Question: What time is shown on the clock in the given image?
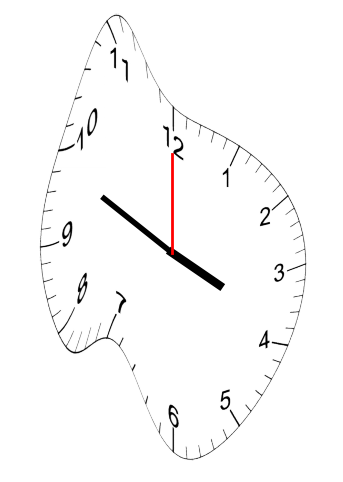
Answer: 03:49:00